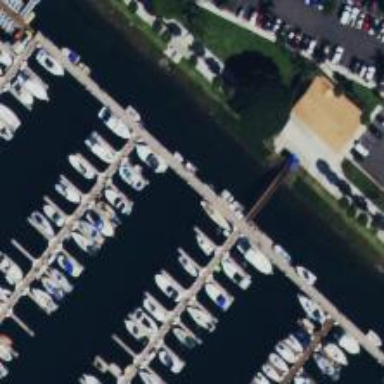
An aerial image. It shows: Pier with mooring facilities.